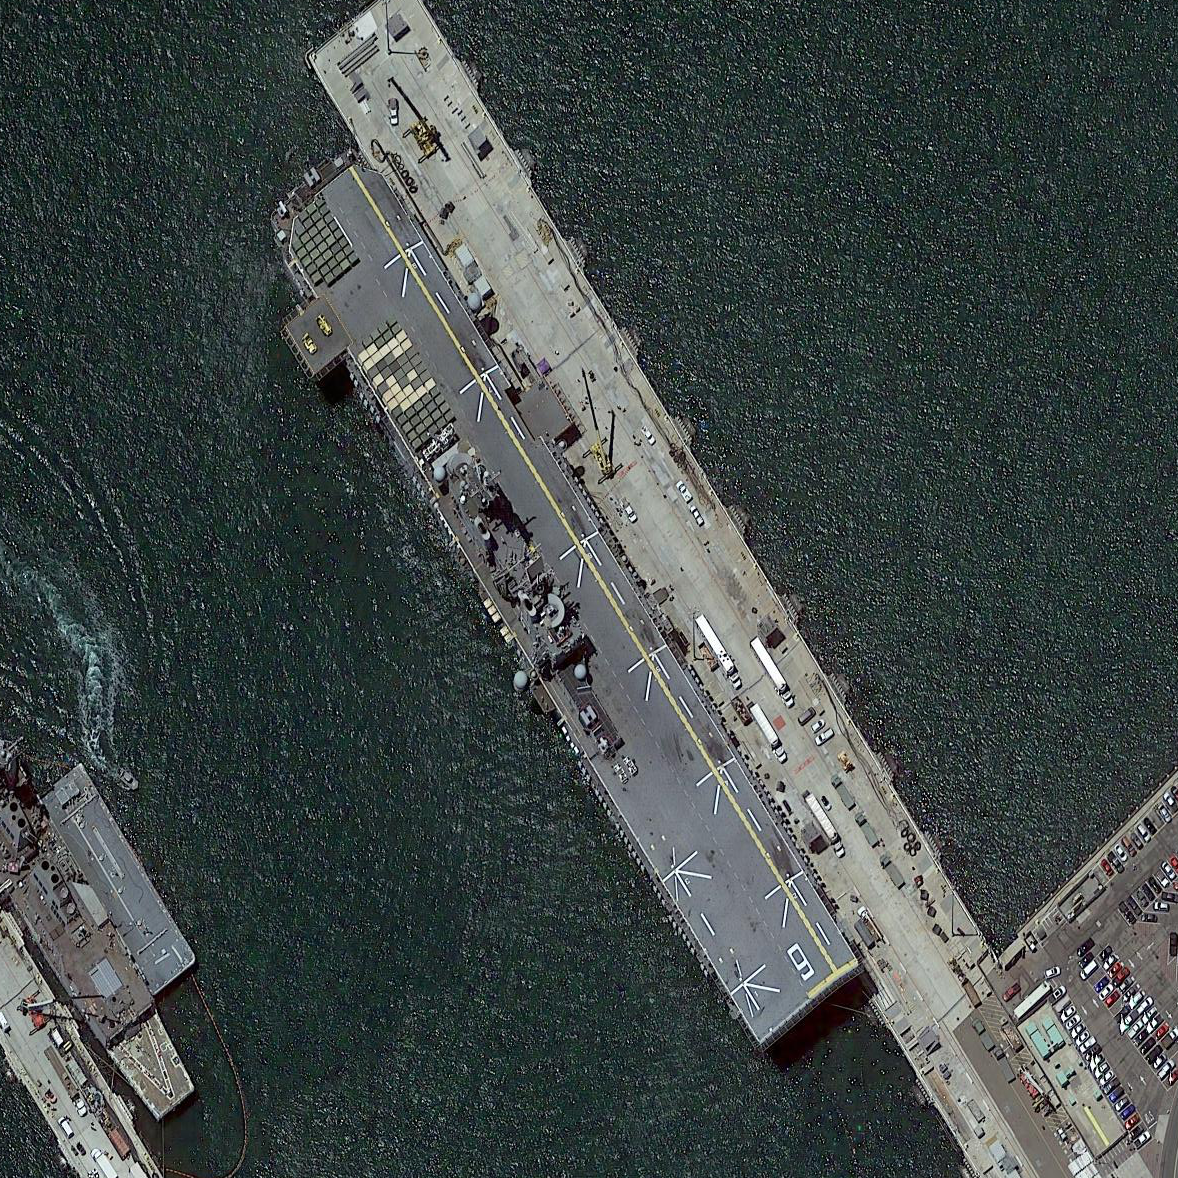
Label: assault